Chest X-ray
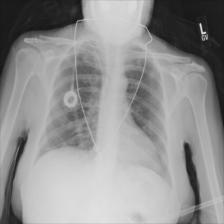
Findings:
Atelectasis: negative
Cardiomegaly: negative
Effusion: negative
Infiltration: negative
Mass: negative
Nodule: negative
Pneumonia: negative
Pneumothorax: negative
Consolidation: negative
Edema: negative
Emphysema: negative
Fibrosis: negative
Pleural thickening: negative
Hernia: negative